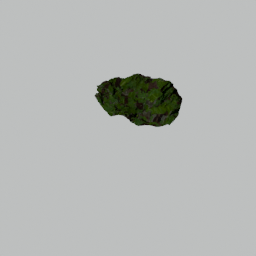
Label: nature